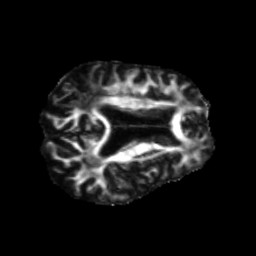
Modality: FA
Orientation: axial
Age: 73
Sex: female
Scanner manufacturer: siemens
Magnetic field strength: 3 T
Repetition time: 5.25 s
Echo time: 0.08 s